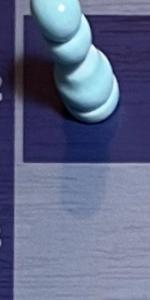
Label: Empty